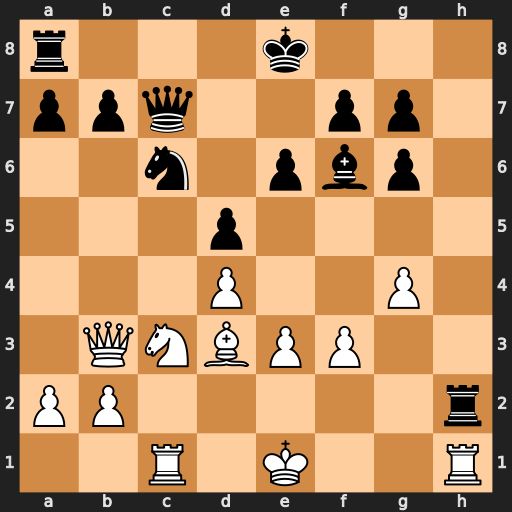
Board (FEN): r3k3/ppq2pp1/2n1pbp1/3p4/3P2P1/1QNBPP2/PP5r/2R1K2R
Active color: w
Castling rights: Kq
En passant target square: -
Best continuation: Rxh2 Qxh2 Qxb7 Rb8 Qxc6+